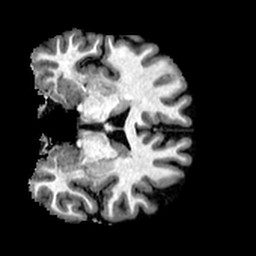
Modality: T1w
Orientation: coronal
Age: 23
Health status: healthy
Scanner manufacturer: philips
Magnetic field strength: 3 T
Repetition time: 0.007878 s
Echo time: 0.003614 s